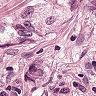
Metastatic tissue present: yes